Aerial crown-view tile of a tropical tree (Barro Colorado Island, Panama), acquired 20240813:
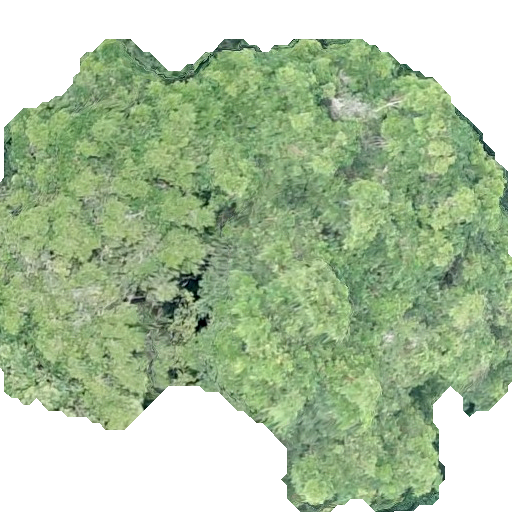
Species: Brosimum alicastrum
GBIF accepted scientific name: Brosimum alicastrum
Crown area: 288.924 m²